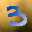
Label: 3